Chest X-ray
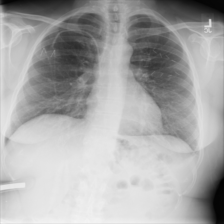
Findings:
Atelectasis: negative
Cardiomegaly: negative
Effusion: negative
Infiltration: positive
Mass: negative
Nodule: negative
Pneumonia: negative
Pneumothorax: negative
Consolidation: negative
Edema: positive
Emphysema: negative
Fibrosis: negative
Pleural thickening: negative
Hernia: negative